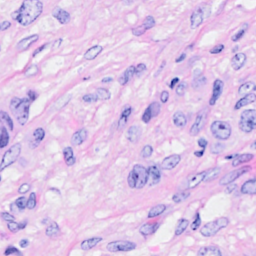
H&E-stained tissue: Breast